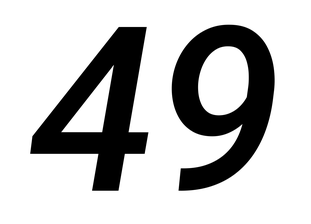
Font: Roboto-Italic_Medium_Italic